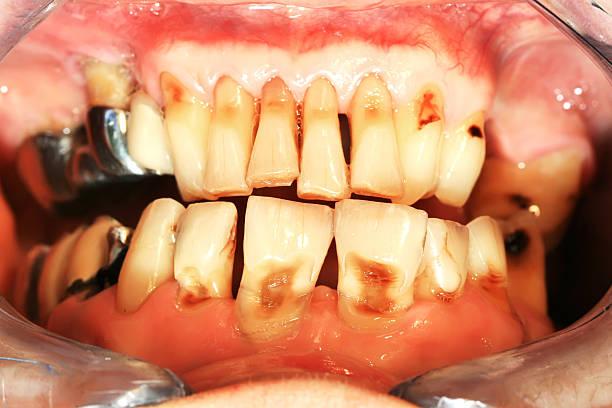
Condition: Gingivitis